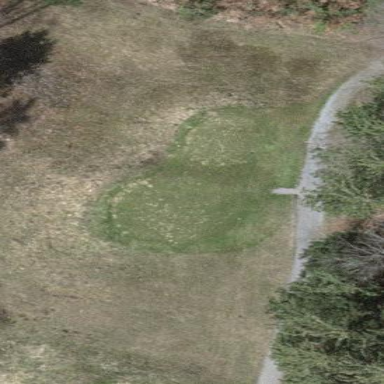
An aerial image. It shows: Golf tee on grassy land.